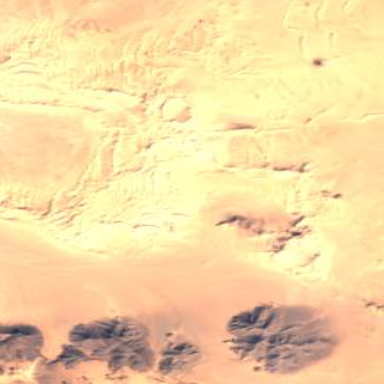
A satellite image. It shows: Erg desert with natural sand.